Question: this is the heatmap of the question. Each task can only be assigned to one person, and each person can only be assigned one task. How to allocate to maximize total profit? (all profits are multiples of ten), and output the maximum profit.
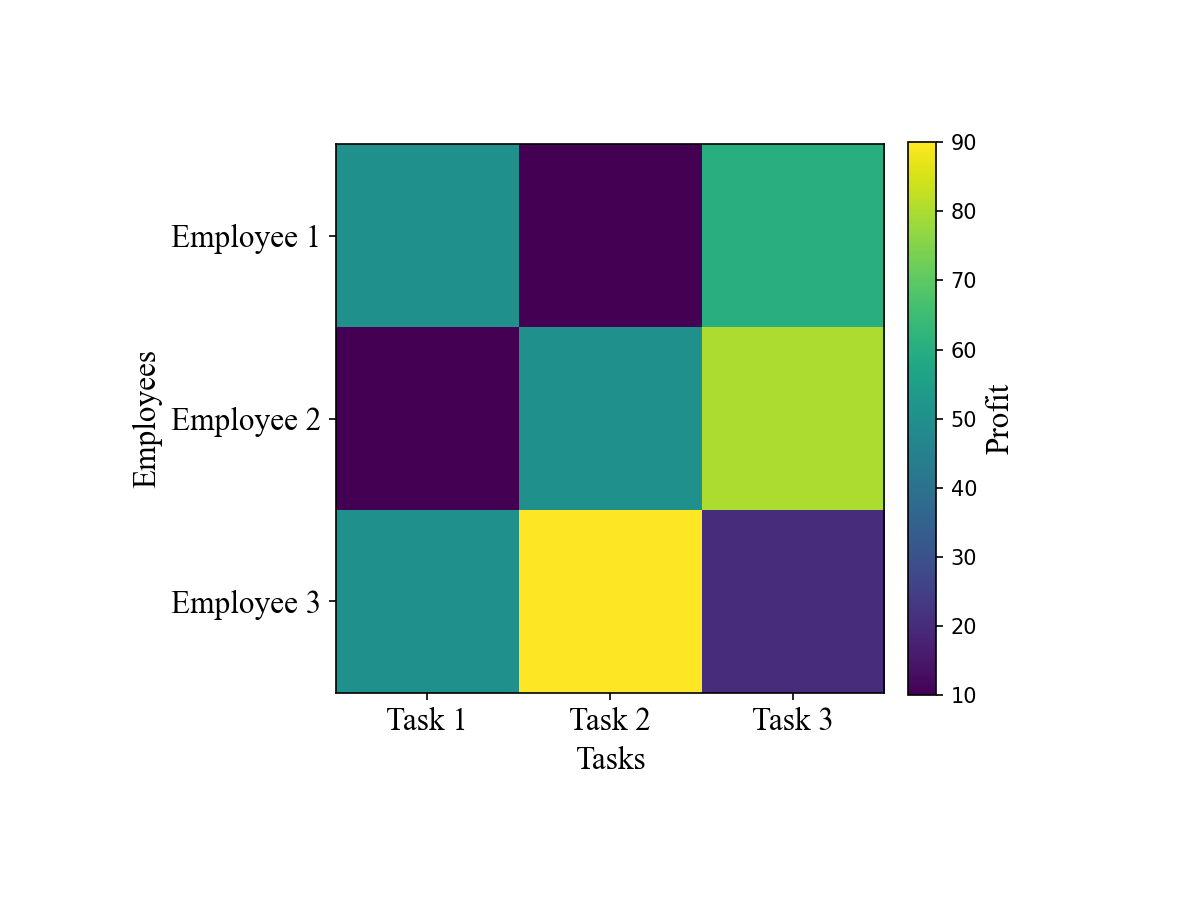
Answer: 220